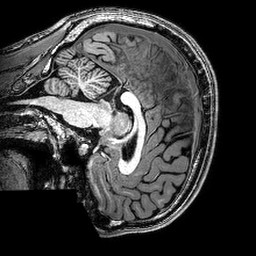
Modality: T1w
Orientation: sagittal
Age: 22
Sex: male
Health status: healthy
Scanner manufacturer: philips
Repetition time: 0.008153 s
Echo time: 0.00374 s